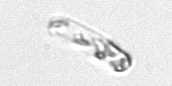
Label: Guinardia_striata